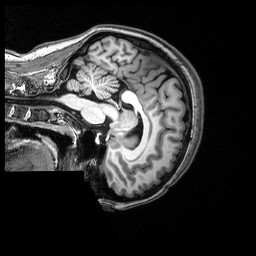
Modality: T1w
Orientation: sagittal
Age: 23
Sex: female
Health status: healthy
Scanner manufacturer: siemens
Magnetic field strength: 3 T
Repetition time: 2.53 s
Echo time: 0.00339 s